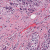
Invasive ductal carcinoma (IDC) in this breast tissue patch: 1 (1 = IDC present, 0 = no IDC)